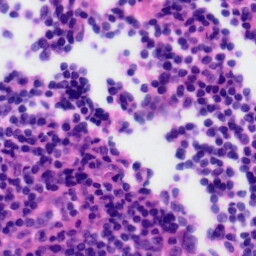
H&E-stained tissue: Tonsil